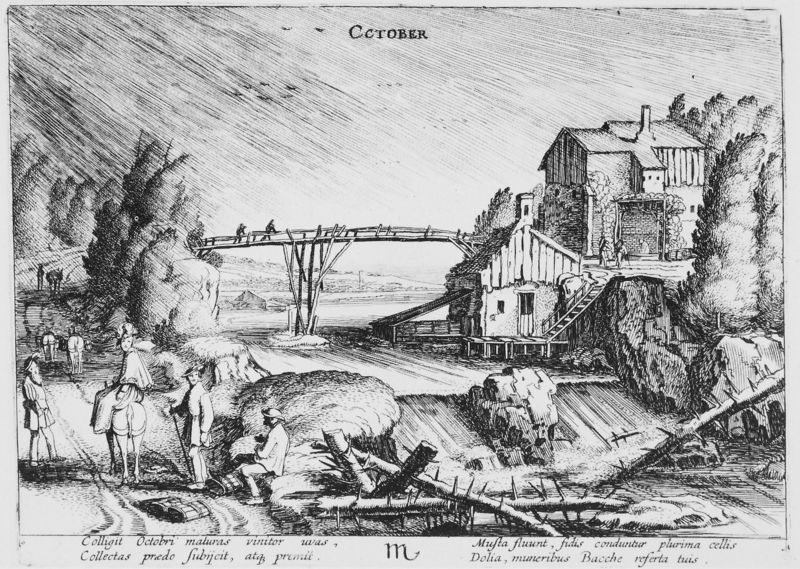
Titel: Die zwölf Monate III
Künstler: Jan van de Velde
Schlagwörter: baum, mann, baumstämme, bäume, fluss, landschaft, menschen, stadt, äste, frau, holz, hut, männer, gebäude, haus, tiere, weg, baumstamm, mühle, brücke, wasserfall, pferd, pferde, schrift, arbeiten, herbst, arbeiter, wehr, regen, fuss, druck, dornen, oktober, kupferstich, reisende, monat, hölzern, bauen, b, flusswehr